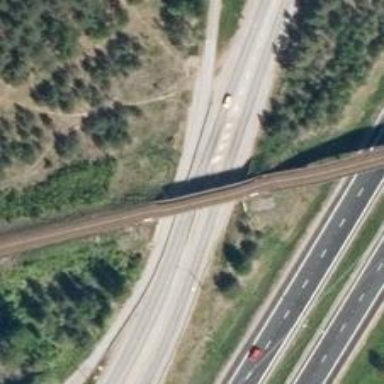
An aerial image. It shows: Railway track with continuous electrified contact line.